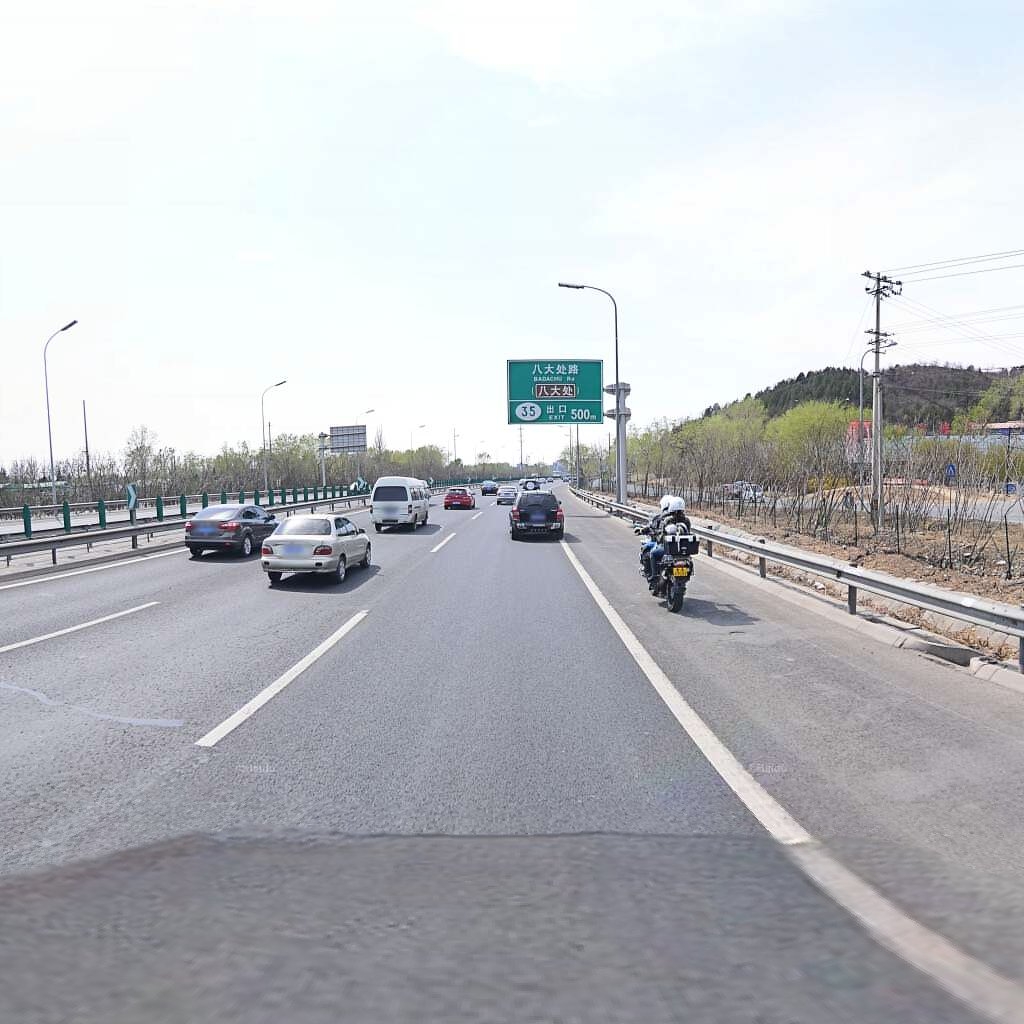
Region: Haidian
Road damage annotations: transverse patch